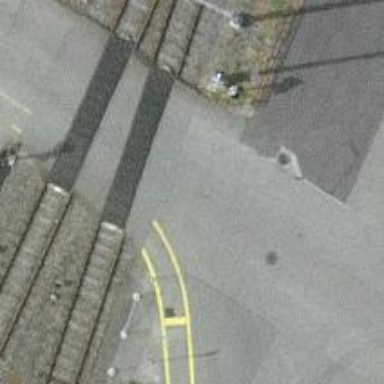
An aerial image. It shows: Railway level crossing.